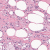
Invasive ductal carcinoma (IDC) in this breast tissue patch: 0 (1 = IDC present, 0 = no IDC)